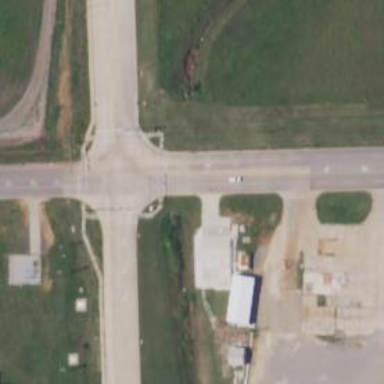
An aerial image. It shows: Unmarked crossing on the road.